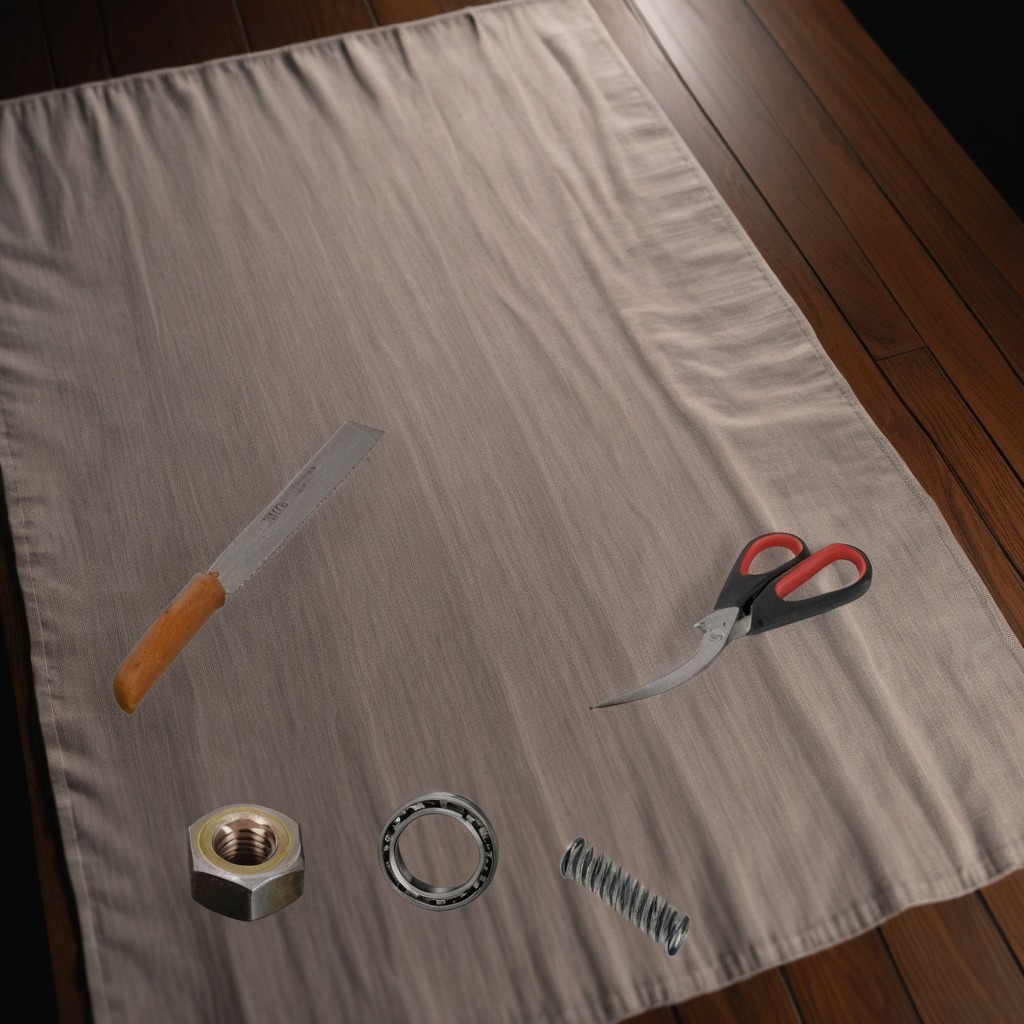
A metal ball bearing, a coiled metal spring, a handheld metal saw, a metal nut, and a pair of scissors are lying on the wooden table.